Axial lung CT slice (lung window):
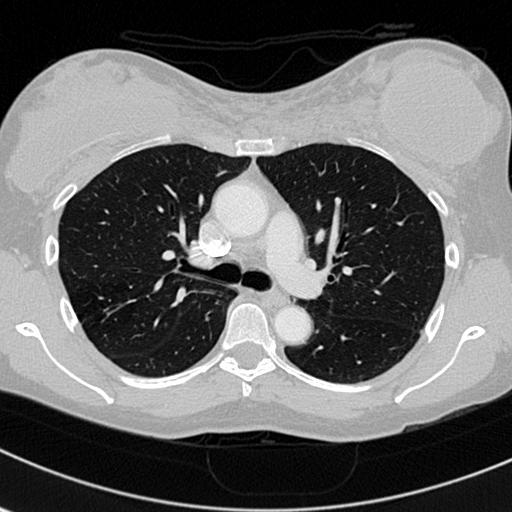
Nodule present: no